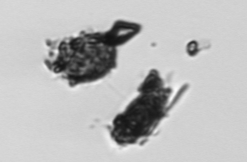
Label: Thalassiosira_TAG_external_detritus